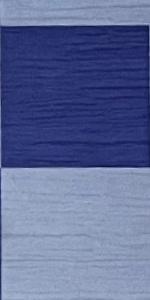
Label: Empty